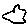
Label: cloud